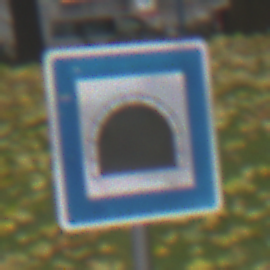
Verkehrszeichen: Tunnel
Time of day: MorningAfternoon
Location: Outdoor (Nature)
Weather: Overcast
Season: Autumn
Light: Natural